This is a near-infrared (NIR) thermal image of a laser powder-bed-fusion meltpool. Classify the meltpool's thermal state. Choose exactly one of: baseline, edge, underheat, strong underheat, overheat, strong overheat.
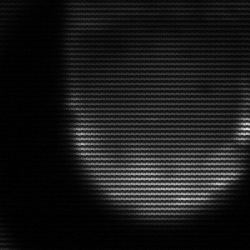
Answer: edge